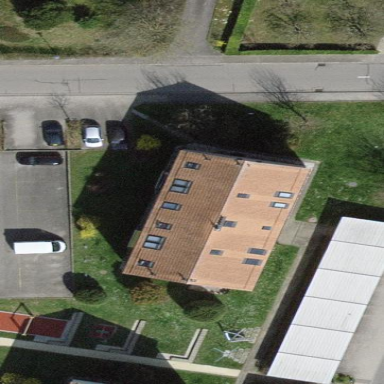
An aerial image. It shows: View of apartment building.